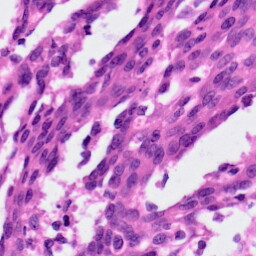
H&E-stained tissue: Ovarian